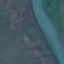
Label: River